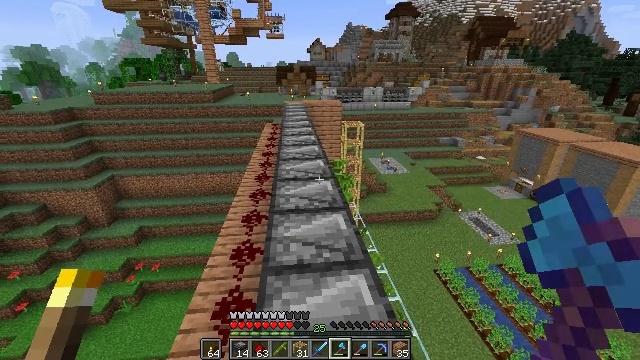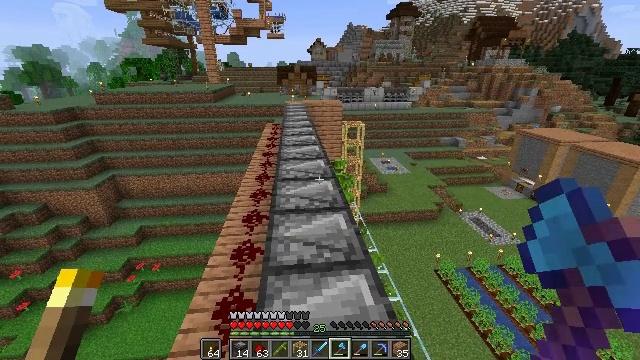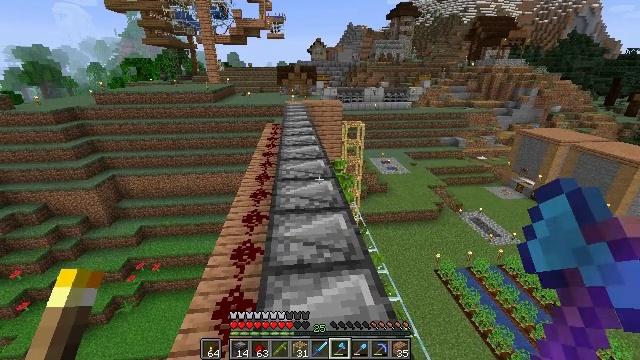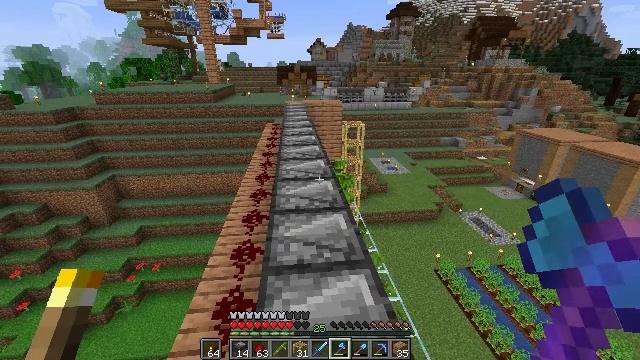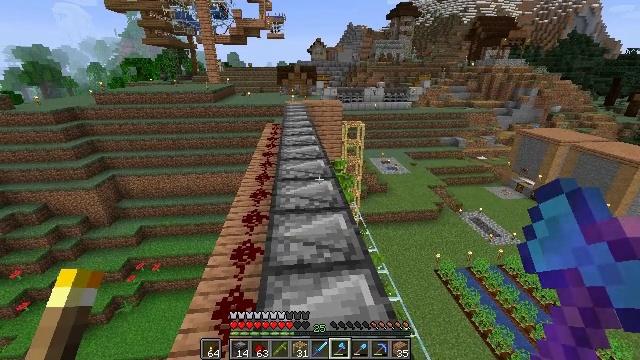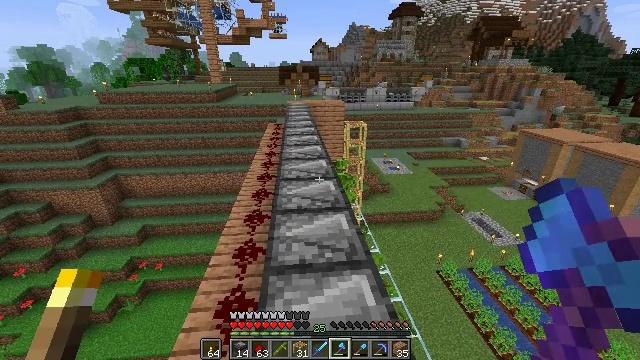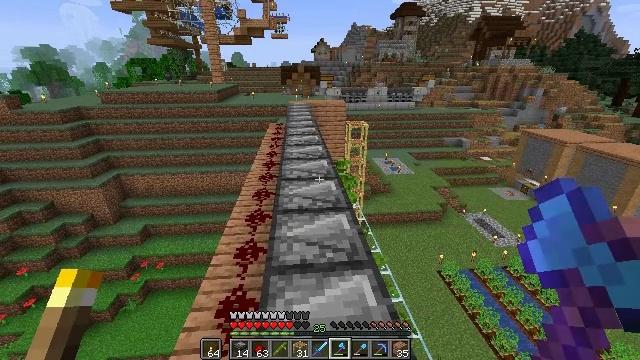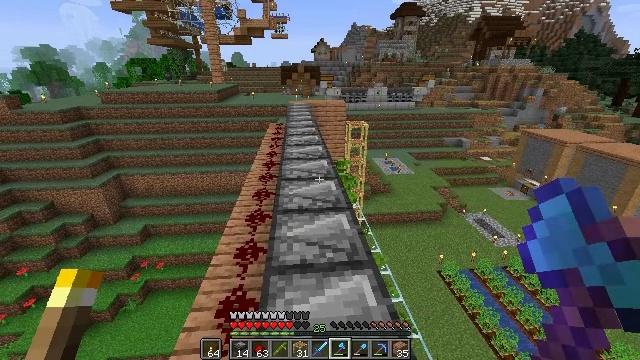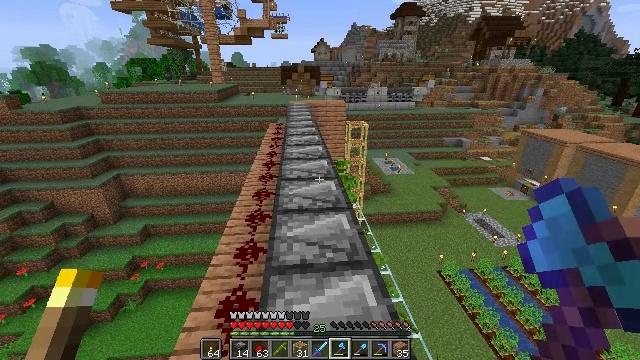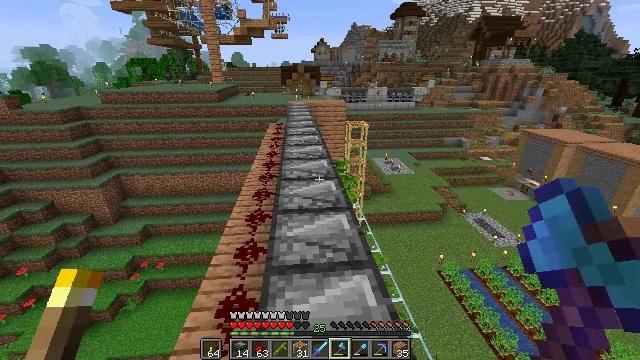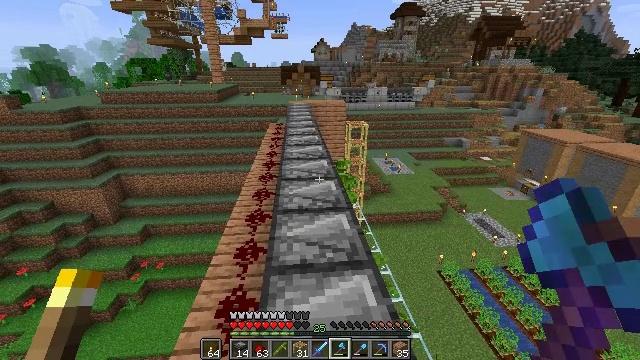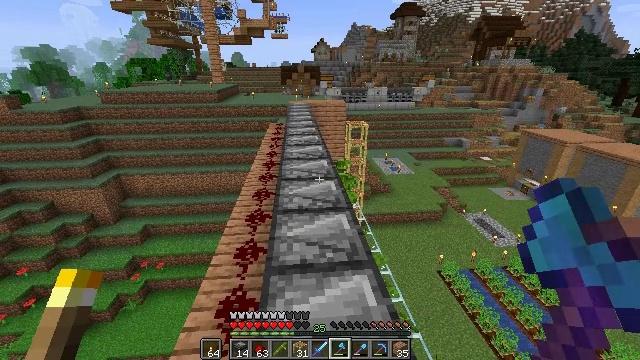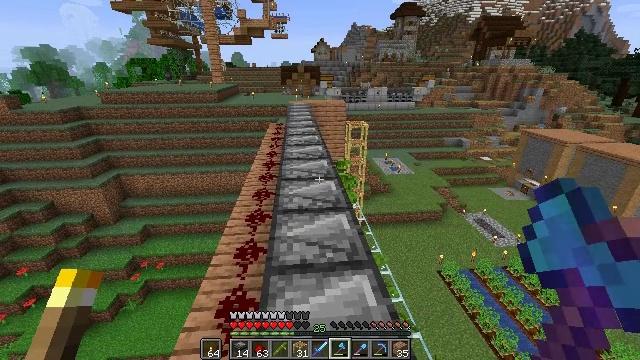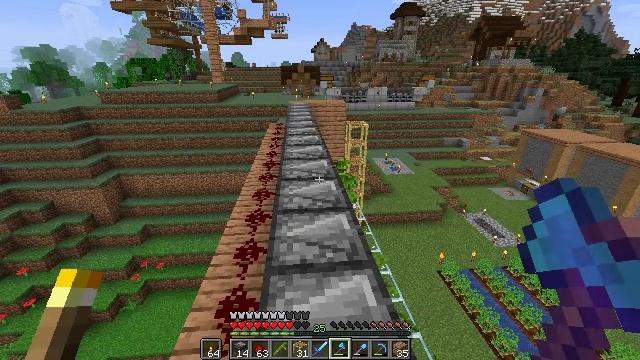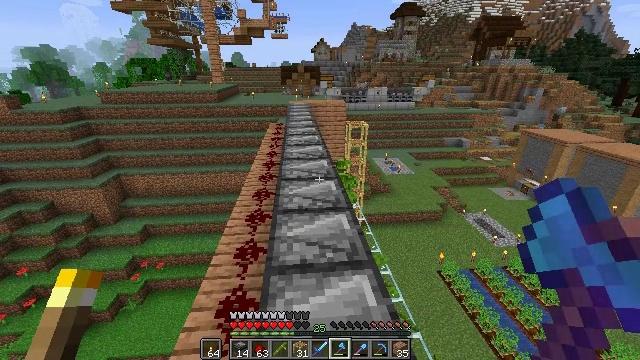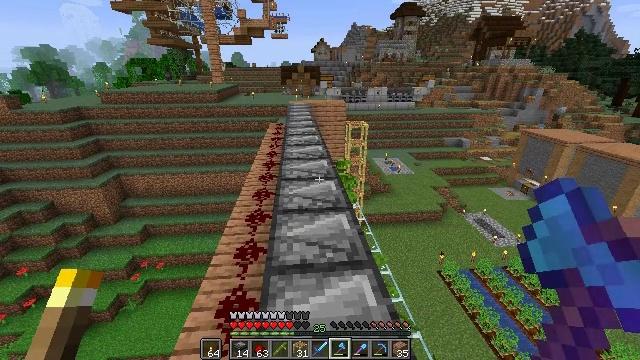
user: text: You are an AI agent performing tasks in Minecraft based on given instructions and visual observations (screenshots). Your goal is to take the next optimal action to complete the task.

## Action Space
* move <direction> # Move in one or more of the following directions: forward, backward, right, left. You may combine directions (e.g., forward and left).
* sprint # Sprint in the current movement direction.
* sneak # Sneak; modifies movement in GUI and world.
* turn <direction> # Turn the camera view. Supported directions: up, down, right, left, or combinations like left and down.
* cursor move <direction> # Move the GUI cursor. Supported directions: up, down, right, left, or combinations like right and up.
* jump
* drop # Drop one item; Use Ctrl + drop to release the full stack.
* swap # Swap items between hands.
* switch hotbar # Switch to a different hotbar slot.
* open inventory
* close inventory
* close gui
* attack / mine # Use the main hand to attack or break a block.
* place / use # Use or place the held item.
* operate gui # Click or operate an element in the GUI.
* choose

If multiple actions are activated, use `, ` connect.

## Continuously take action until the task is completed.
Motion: motion action
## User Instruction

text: Break the bamboo stalk.
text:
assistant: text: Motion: no_op
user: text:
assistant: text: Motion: no_op
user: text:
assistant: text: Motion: no_op
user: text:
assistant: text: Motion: no_op
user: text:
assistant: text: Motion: no_op
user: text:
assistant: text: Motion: no_op
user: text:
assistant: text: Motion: no_op
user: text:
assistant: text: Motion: no_op
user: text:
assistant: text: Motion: no_op
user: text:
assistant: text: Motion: no_op
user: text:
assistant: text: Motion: no_op
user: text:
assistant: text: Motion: no_op
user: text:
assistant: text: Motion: no_op
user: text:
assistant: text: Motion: no_op
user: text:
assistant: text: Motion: no_op
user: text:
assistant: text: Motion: no_op
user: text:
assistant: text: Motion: no_op
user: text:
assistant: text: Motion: no_op
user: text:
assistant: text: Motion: no_op
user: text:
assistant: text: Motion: no_op
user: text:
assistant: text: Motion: no_op
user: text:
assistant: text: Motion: no_op
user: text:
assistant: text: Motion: no_op
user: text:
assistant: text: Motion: no_op
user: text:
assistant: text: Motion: no_op
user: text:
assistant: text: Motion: no_op
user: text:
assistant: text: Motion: no_op
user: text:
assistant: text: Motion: no_op
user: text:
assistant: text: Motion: no_op
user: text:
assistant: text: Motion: no_op